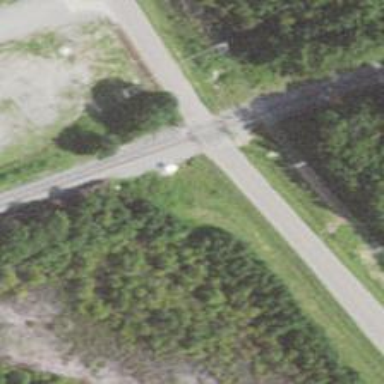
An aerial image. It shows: Railway level crossing.